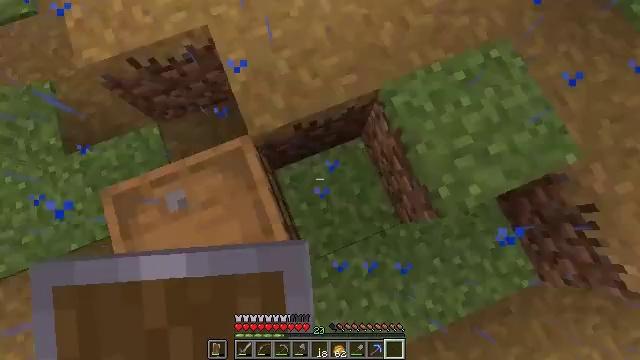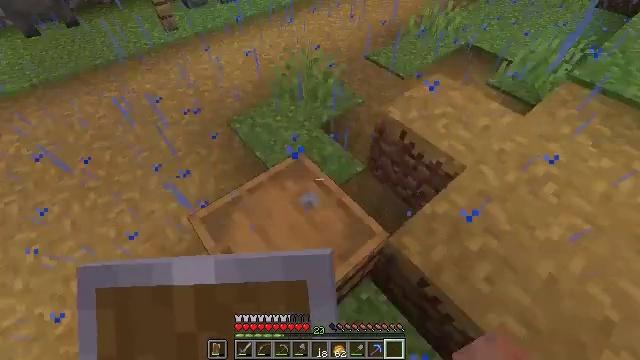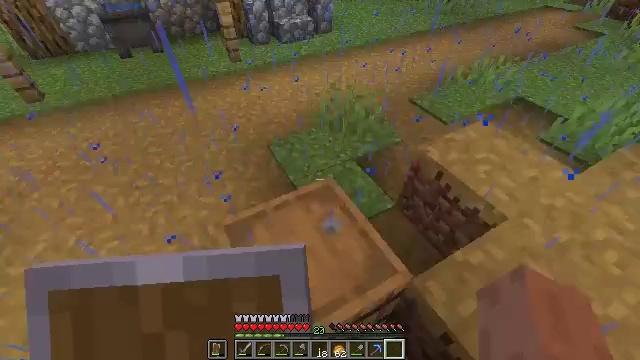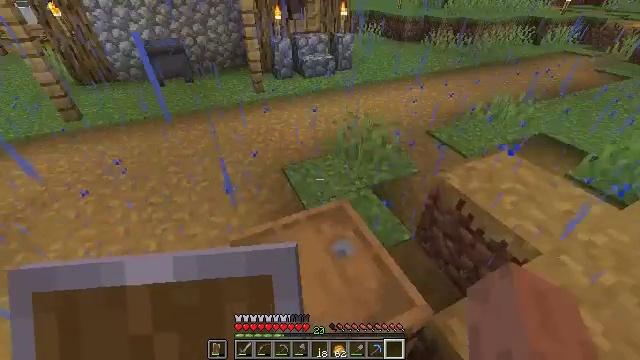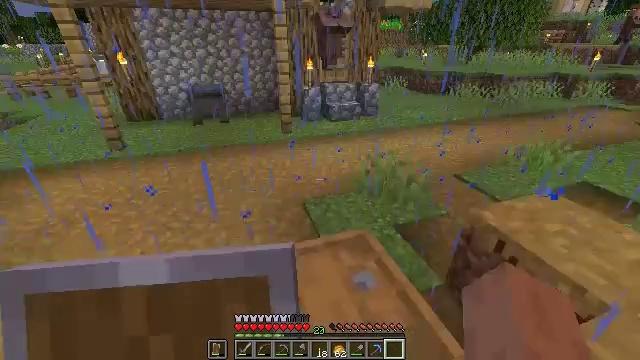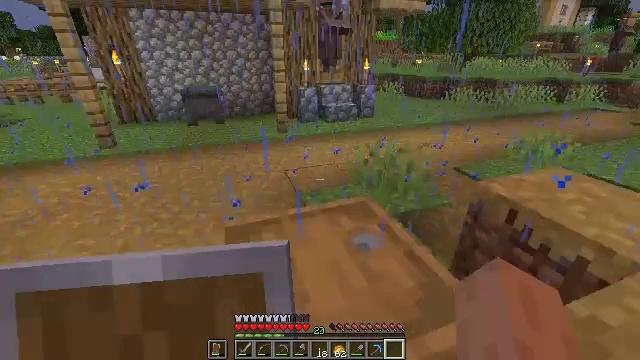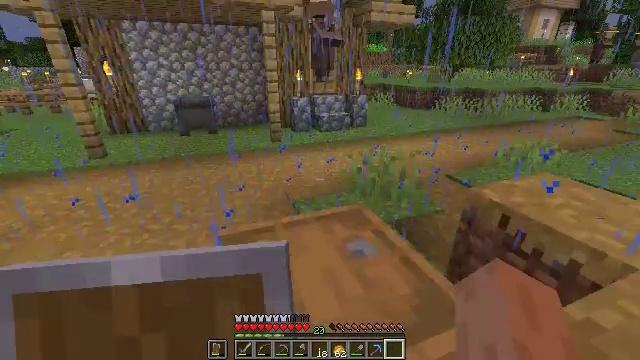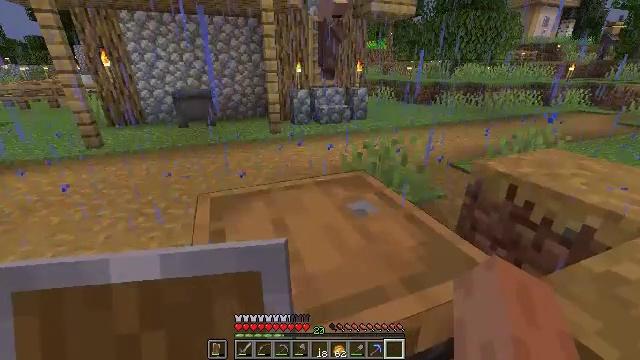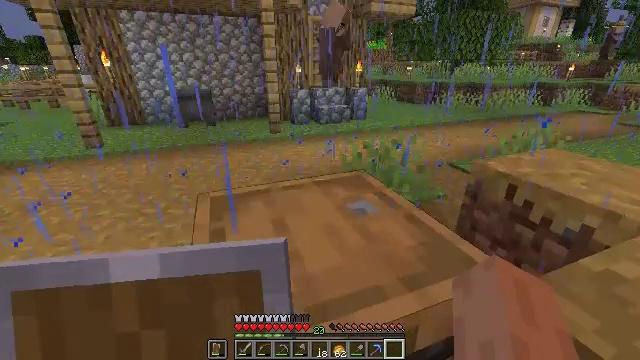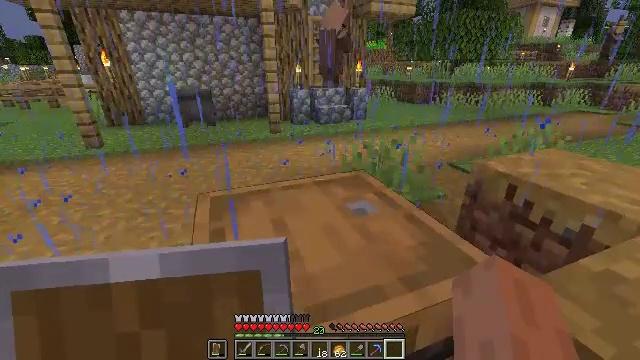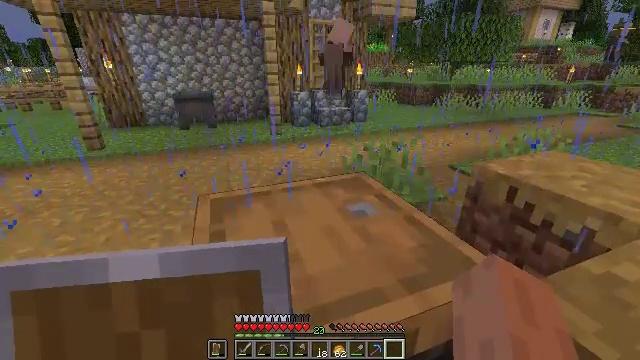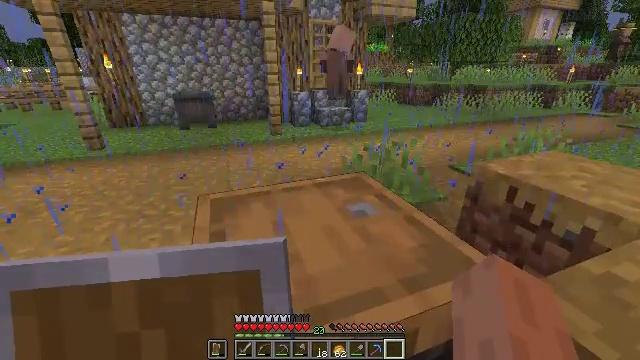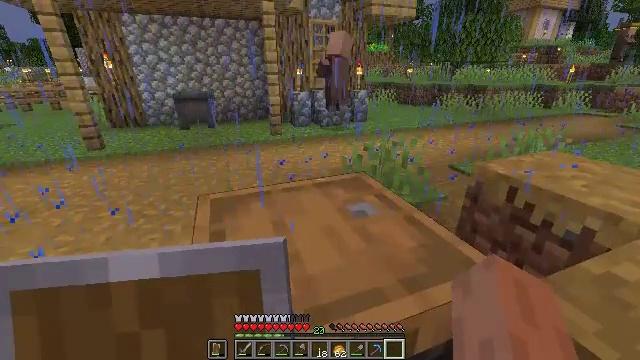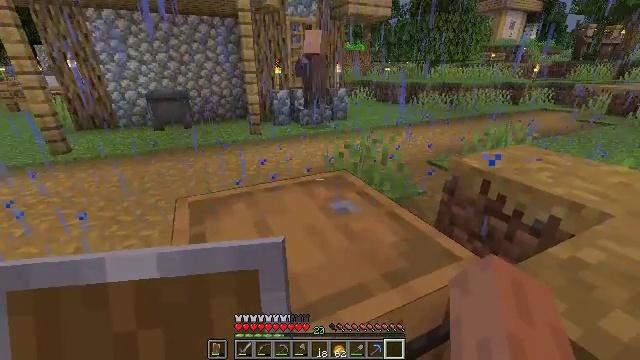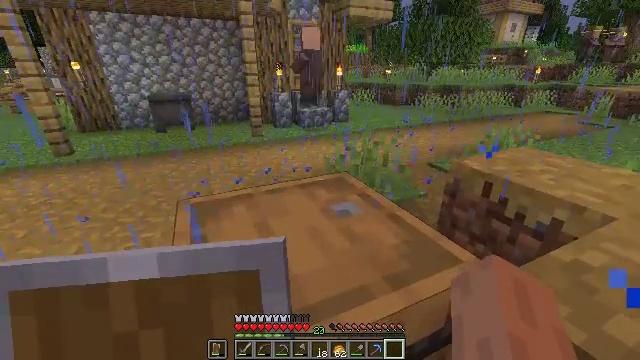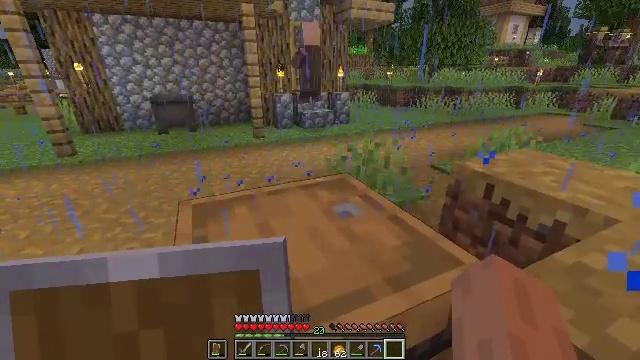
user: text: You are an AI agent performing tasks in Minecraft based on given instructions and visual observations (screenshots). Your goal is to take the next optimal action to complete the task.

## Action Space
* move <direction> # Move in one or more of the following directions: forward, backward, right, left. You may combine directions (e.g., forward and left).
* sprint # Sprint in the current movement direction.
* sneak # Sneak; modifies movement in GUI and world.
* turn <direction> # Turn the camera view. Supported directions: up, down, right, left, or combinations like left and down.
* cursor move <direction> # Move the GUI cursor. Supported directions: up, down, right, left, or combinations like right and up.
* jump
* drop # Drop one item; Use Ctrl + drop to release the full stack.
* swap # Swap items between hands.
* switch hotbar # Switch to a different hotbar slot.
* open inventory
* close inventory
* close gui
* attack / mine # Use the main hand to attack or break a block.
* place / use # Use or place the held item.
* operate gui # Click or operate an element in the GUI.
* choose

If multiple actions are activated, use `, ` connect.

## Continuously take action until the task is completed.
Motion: motion action
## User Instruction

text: Destroy the cauldron to put it in your inventory.
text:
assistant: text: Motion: turn left and up
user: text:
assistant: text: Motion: turn left and up
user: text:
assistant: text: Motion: turn left and up
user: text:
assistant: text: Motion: turn left and up
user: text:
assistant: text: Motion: turn up
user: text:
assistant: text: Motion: turn right and up
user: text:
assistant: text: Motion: no_op
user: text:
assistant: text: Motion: no_op
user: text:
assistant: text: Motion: no_op
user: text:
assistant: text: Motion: no_op
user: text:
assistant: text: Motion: no_op
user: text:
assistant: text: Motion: no_op
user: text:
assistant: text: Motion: turn right
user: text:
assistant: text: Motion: no_op
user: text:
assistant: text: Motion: no_op
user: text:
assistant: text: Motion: no_op
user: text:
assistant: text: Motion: no_op
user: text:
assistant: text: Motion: no_op
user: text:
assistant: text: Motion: no_op
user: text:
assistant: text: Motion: no_op
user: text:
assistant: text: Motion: no_op
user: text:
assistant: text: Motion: no_op
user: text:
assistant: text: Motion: no_op
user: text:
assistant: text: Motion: turn left
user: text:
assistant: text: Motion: turn left and up
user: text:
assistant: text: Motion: move forward, turn left
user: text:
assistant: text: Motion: move forward
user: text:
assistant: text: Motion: move forward, jump
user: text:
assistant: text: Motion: move forward, jump
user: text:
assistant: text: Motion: move forward